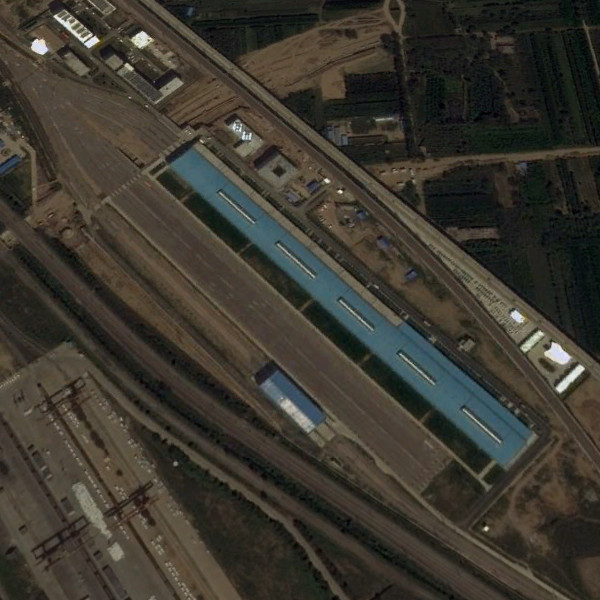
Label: RailwayStation